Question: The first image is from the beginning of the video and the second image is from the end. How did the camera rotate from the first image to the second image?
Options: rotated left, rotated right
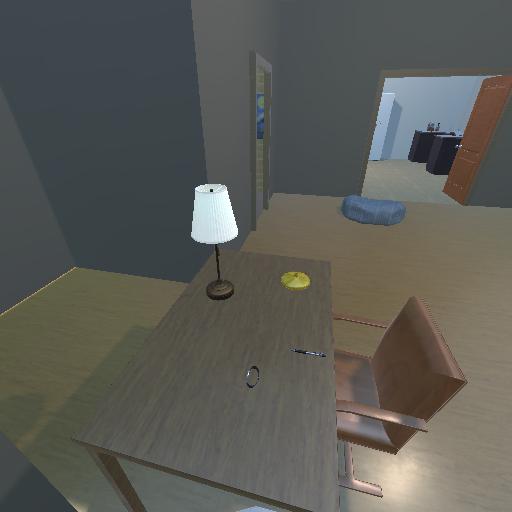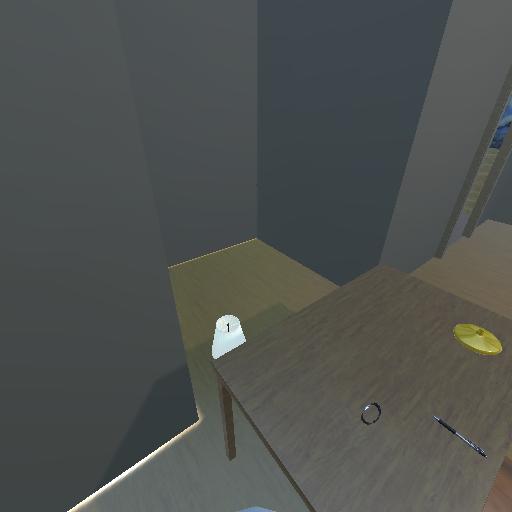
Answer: rotated left